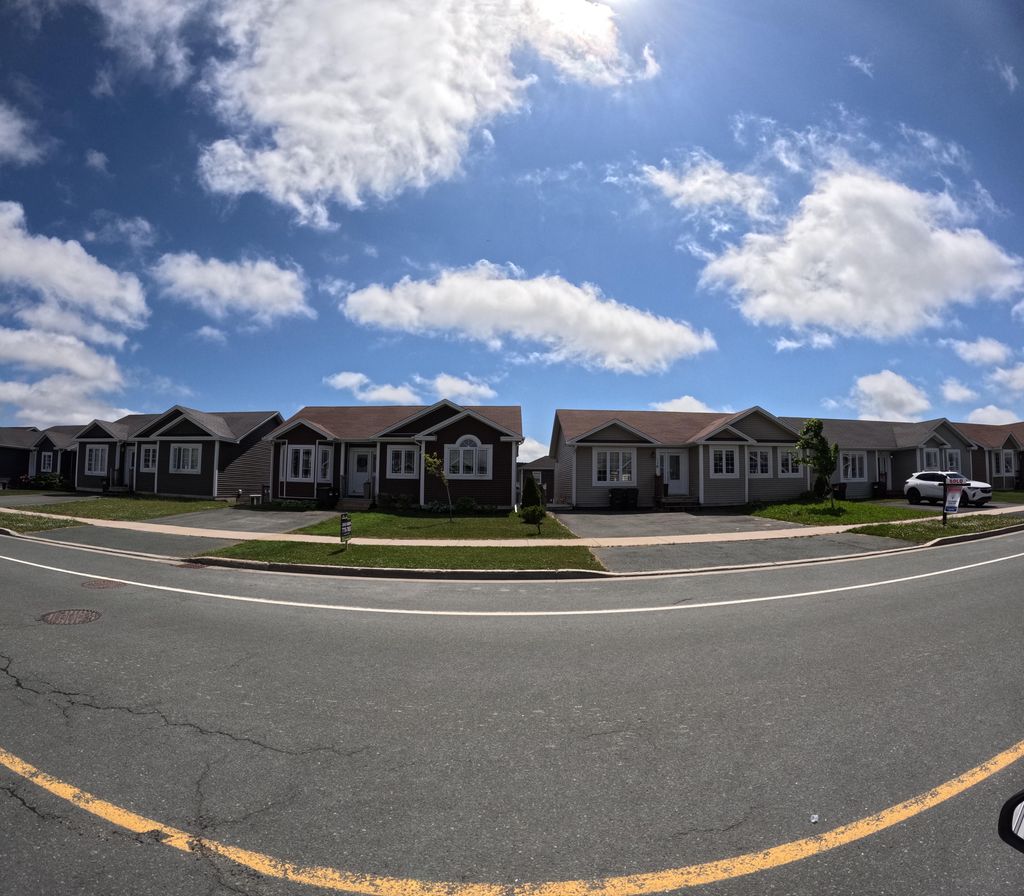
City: st_johns